Question: This the code I am trying to call from a function.
it works fine without problem if I use by itself
'''
#3::
FileRead, OutputVar, C: emp est.txt
msgbox %OutputVar%
#SingleInstance, force
Gui, Color, White
Gui, -caption +toolwindow +AlwaysOnTop
Gui, font, s30 bold, Arial
Gui, add, text, vTX cRed TransColor, %OutputVar%
Gui, Show, % "x" A_ScreenWidth-1500 " y" A_ScreenHeight-900 ,TRANS-WIN
WinSet, TransColor, White, TRANS-WIN
return
'''
when I call put that in function and call it from there I get error below.
'''
:*:11::
Run calc.exe
numcodee()
return
numcodee()
{
FileRead, OutputVar, C: emp est.txt
msgbox %OutputVar%
#SingleInstance, force
Gui, Color, White
Gui, -caption +toolwindow +AlwaysOnTop
Gui, font, s30 bold, Arial
Gui, add, text, vTX cRed TransColor, %OutputVar%
Gui, Show, % "x" A_ScreenWidth-1500 " y" A_ScreenHeight-900 ,TRANS-WIN
WinSet, TransColor, White, TRANS-WIN
}
'''
when call it from function

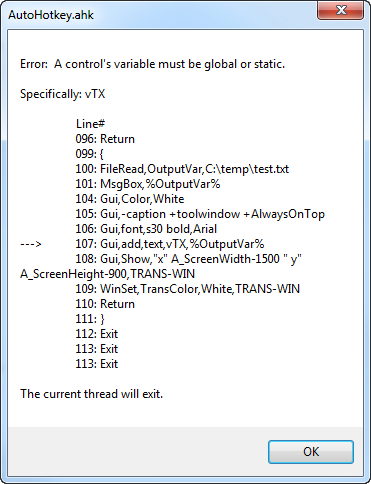
Answer: The GUI requires its variables remain in scope for longer than you are allowing. Its been a while since I did anything major with AKH but I would guess is your OutputVar which is causing the error. The way to fix this is simply to move the data from the function, and list it somewhere above in the file)
The thing to keep in mind is that once your function ends, all the variables declared inside it will fall out of scope and you wont be able to use them, the GUI is concerned something it will need will fall out from under it.